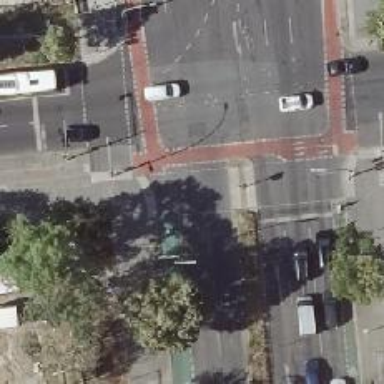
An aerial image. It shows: Footway crossing with traffic signals and island in the middle.